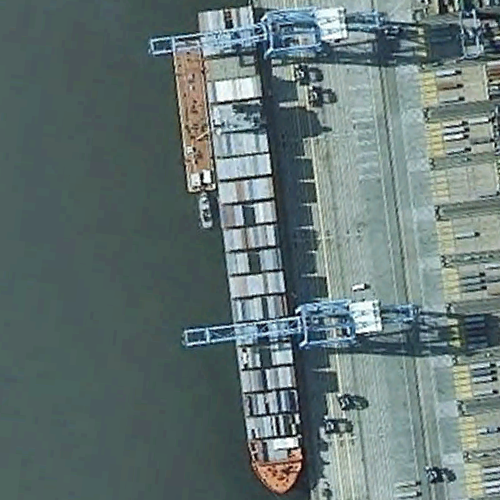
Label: Container_ship